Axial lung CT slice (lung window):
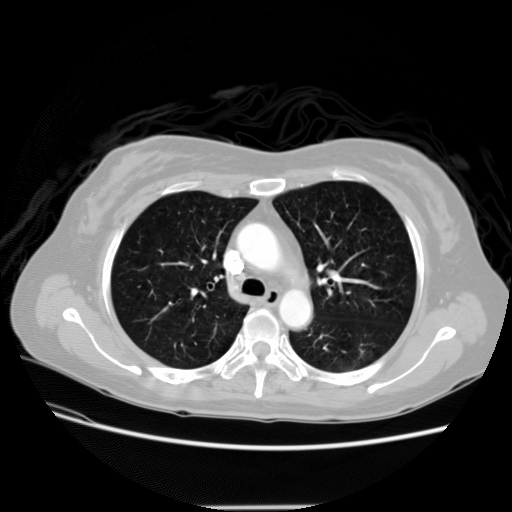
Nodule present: no